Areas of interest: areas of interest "Business office"
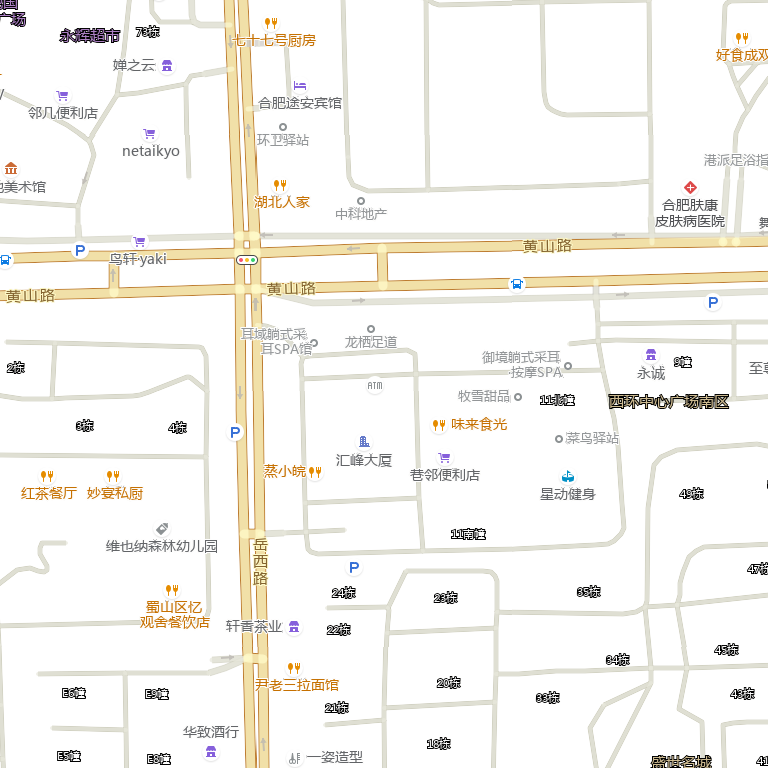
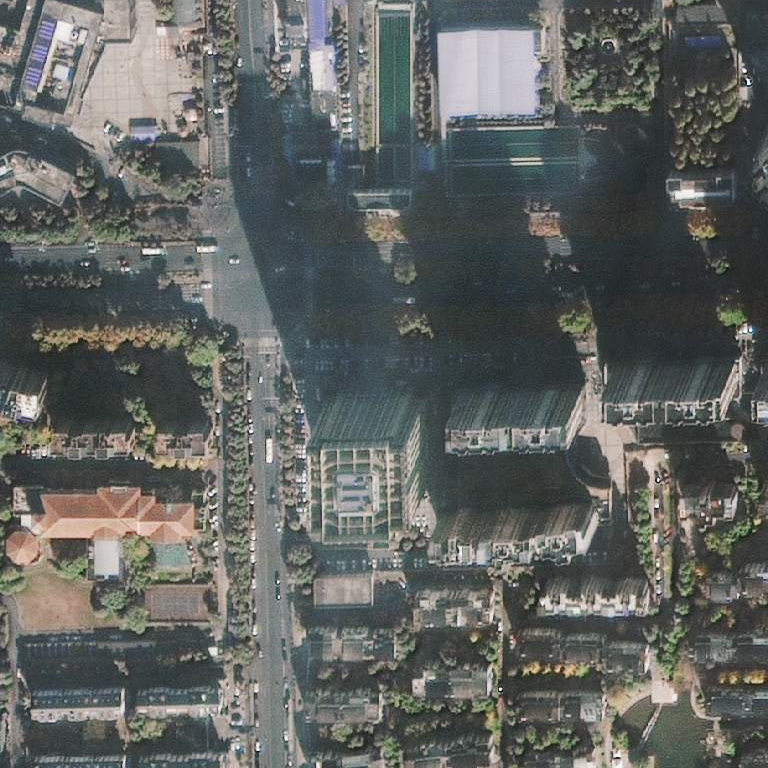